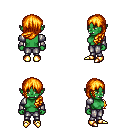
a pixel art fantasy rpg character, female body template, orc, green skin, steel arm armor, metal pants, light blonde left-swept hairstyle, gold boots, four views (front, back, left, right), 2x2 character sprite sheet, small pixel art, hard edges, no anti-aliasing